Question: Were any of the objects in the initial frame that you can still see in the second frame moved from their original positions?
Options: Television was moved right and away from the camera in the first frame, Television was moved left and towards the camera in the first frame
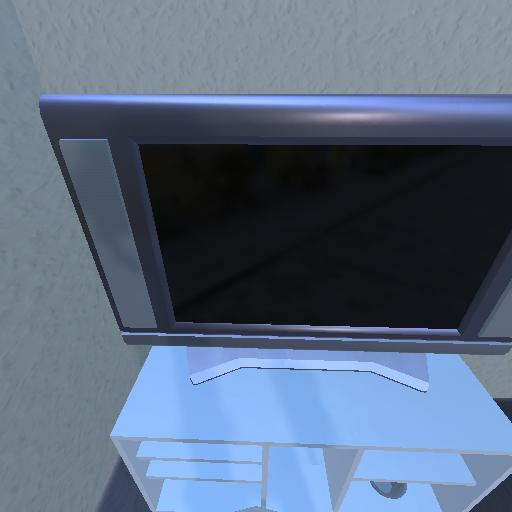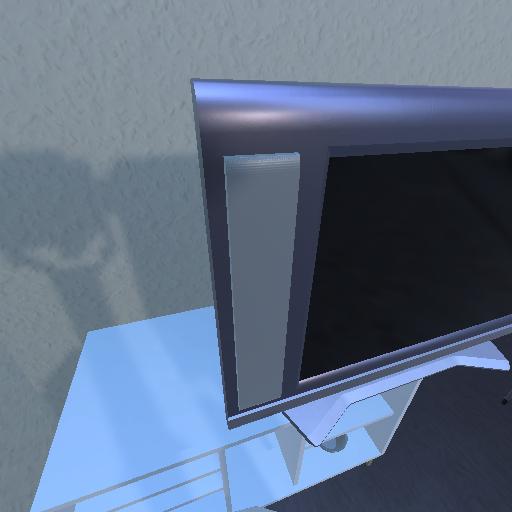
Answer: Television was moved right and away from the camera in the first frame